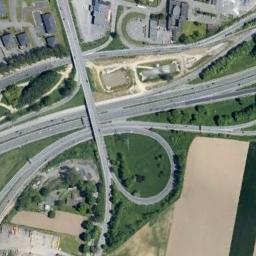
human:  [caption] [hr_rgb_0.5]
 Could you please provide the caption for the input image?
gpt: There are several buildings of different shapes beside the overpass .

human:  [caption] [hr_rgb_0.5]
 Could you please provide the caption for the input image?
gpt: The overpass is on the grass next to some houses and trees .

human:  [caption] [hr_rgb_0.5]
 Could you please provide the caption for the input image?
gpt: The intricated overpasses is over the roads and some clearings are next to the overpass .

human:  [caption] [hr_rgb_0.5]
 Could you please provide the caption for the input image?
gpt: Below this overpass is a four-lane highway .

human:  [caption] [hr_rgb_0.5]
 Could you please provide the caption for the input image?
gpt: There are some green lawns and buildings beside the overpass .